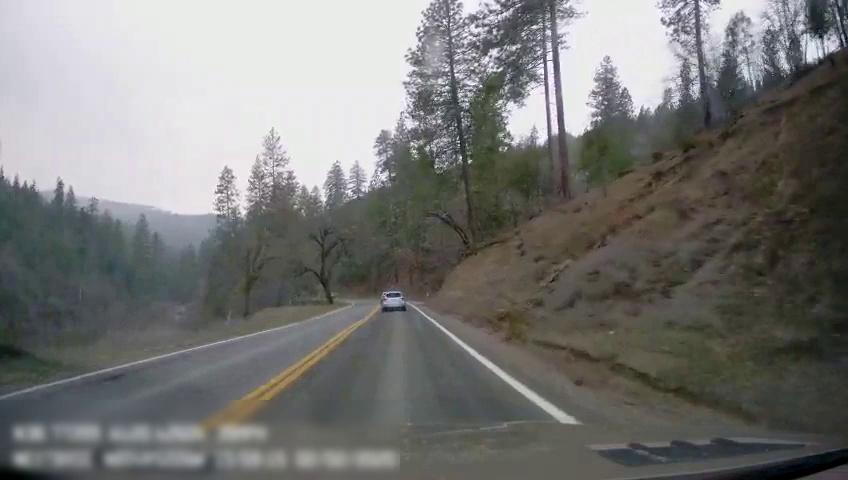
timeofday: Day
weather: Cloudy
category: Drivable Space
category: Vehicles | SUV
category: Lanes | Alternate Lane
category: Lanes | Current Lane
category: Lanes | Opposite Lane
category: Lanes | Opposite Lane